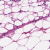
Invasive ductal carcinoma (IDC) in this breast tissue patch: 0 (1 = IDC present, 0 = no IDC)